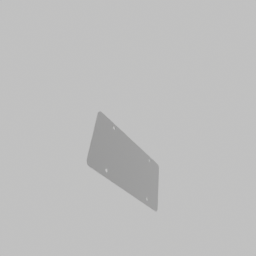
Label: mechanical